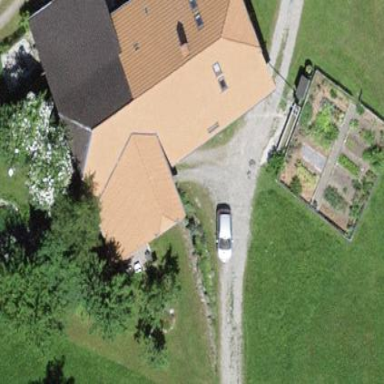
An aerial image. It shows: Farm building.